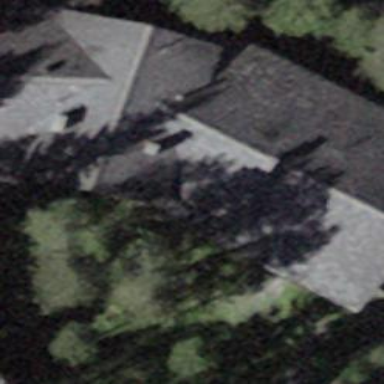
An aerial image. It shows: Building with tiled roof.